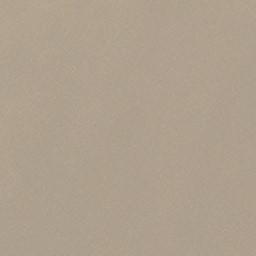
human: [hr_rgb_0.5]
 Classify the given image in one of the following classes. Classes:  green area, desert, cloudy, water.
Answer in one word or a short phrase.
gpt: desert